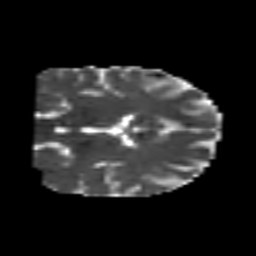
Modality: MD
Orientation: coronal
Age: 25
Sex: male
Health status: healthy